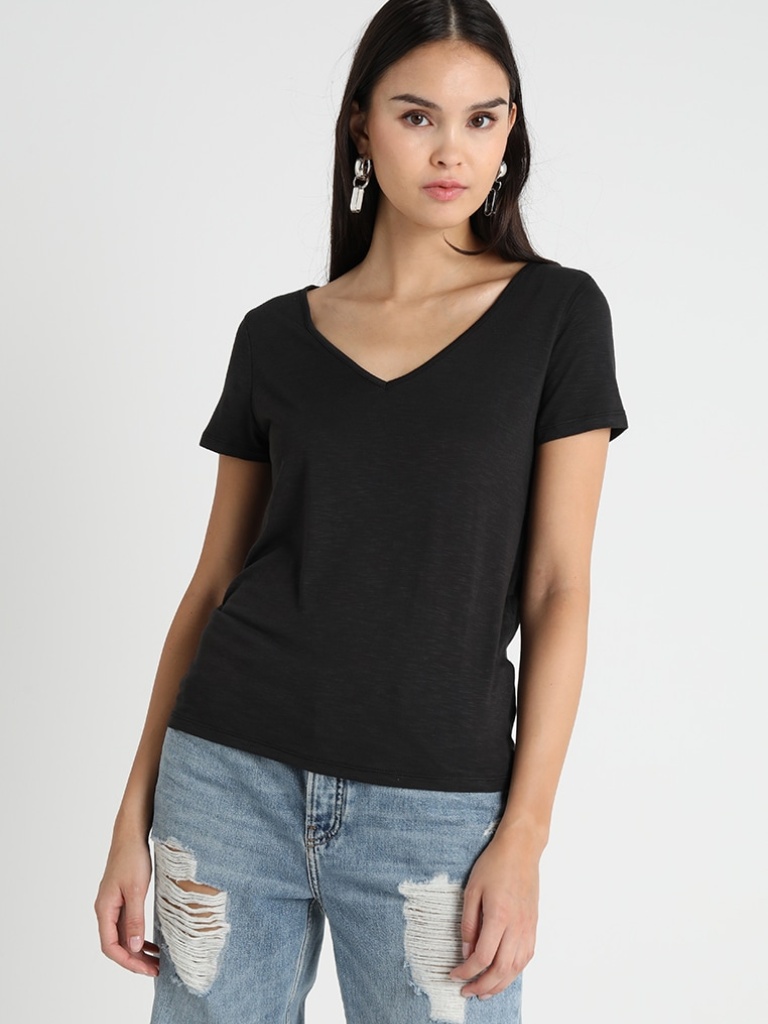
cotton relaxed short sleeve hip length Untucked v-neck t-shirt